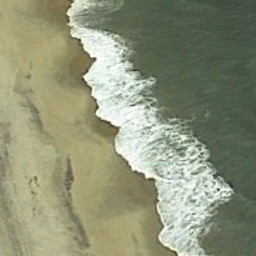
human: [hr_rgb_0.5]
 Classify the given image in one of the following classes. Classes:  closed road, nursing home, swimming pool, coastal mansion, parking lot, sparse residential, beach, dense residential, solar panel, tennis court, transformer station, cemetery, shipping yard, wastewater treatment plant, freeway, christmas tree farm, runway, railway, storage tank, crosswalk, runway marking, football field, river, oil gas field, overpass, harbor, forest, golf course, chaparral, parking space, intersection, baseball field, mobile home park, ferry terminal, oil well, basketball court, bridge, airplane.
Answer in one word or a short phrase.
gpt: beach